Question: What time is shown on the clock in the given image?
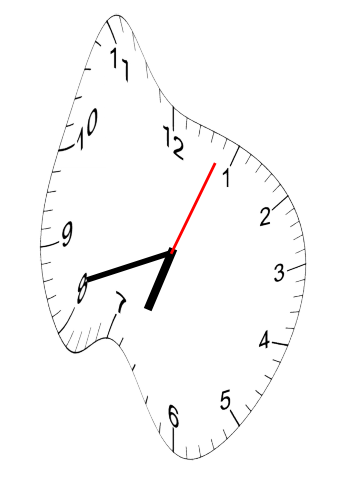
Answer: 06:42:04